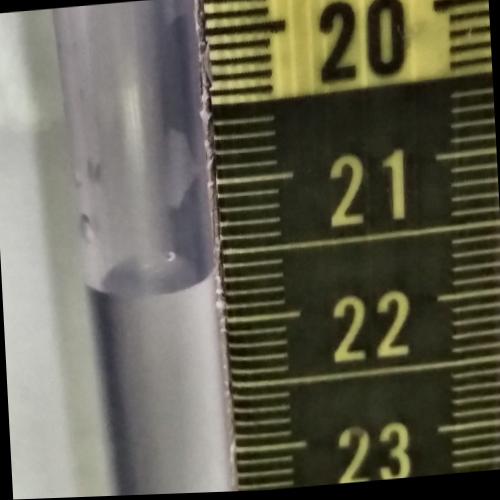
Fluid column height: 21.7 cm